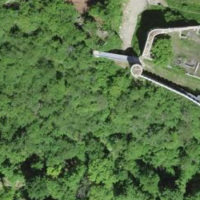
EUNIS habitat code: 41
Species observed at this site:
Certhia brachydactyla
Corvus corone
Turdus philomelos
Dendrocopos major
Falco peregrinus
Buteo buteo
Sylvia atricapilla
Phylloscopus collybita
Poecile palustris
Dendrocoptes medius
Erithacus rubecula
Campanula trachelium
Dryocopus martius
Pica pica
Phoenicurus ochruros
Sitta europaea
Garrulus glandarius
Tichodroma muraria
Tussilago farfara
Certhia familiaris
Columba livia
Falco tinnunculus
Picus viridis
Corvus corax
Cyanistes caeruleus
Rupicapra rupicapra
Anas platyrhynchos
Sturnus vulgaris
Accipiter gentilis
Troglodytes troglodytes
Streptopelia decaocto
Macroglossum stellatarum
Ciconia ciconia
Fringilla coelebs
Regulus ignicapilla
Passer domesticus
Primula veris
Ptyonoprogne rupestris
Carduelis carduelis
Turdus merula
Columba palumbus
Passer montanus
Parus major
Hirundo rustica
Milvus migrans
Milvus milvus
Motacilla alba
Hedera helix
Accipiter nisus